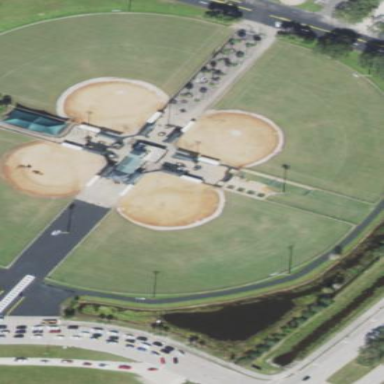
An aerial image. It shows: Baseball pitch for leisure and sports activities.